Field crop: maize
Growth stage: 2
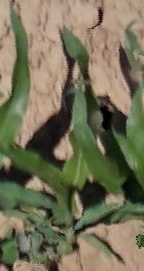
Species: maize